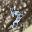
Label: 7